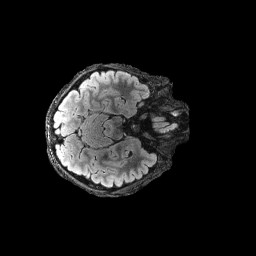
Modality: FLAIR
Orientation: axial
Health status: ill
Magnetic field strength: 3 T